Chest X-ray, AP view. Patient: 12 years old, sex F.
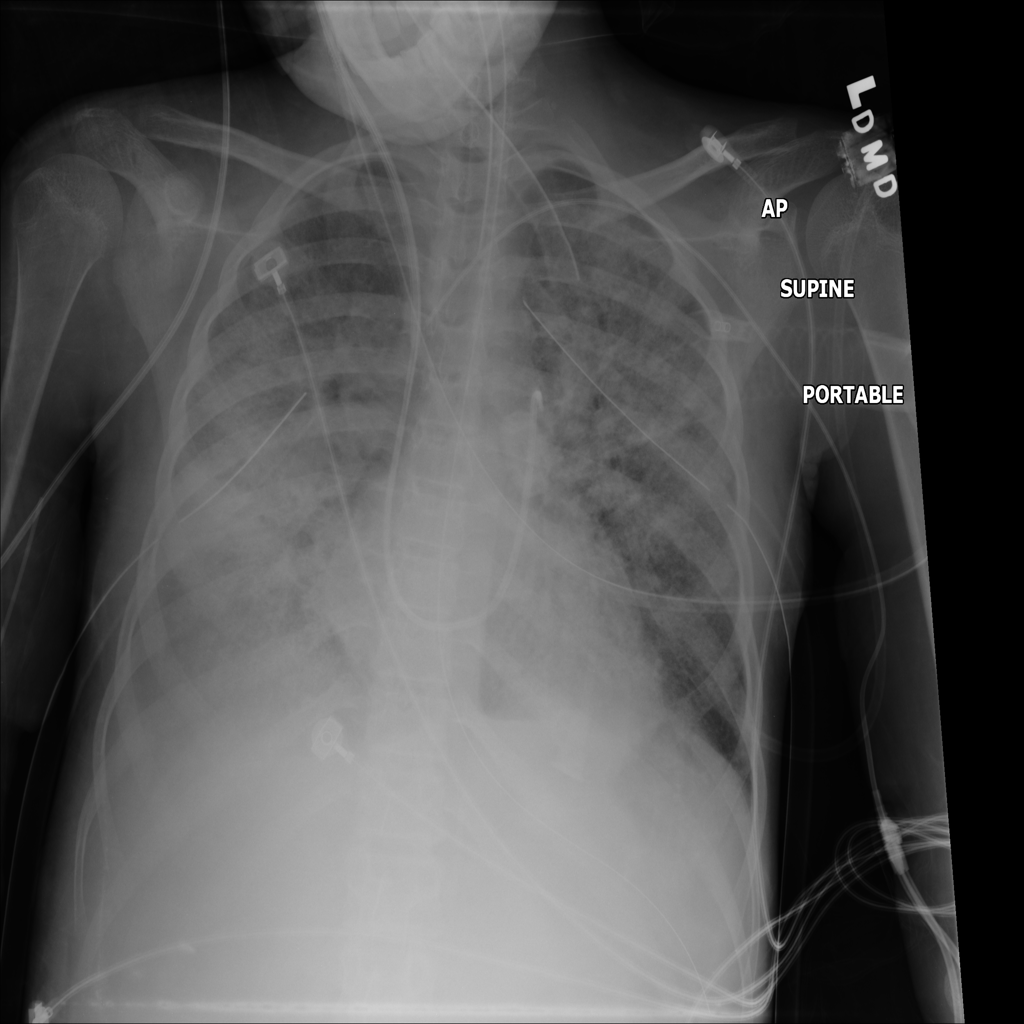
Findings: Edema, Pneumonia